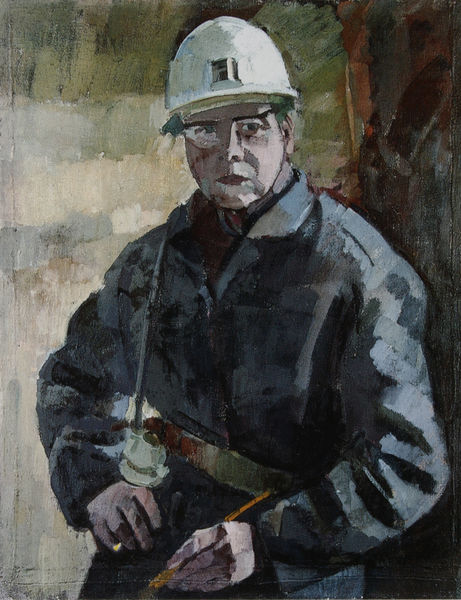
Titel: Selbstporträt mit Blauhelm
Künstler: Eva Schulze-Knabe
Standort: Dresden
Institution: Staatliche Kunstsammlungen, Gemäldegalerie Neue Meister
Schlagwörter: berg, blau, gemälde, hand, körper, mann, schatten, weiß, braun, finger, lampe, gürtel, beige, expressionismus, anzug, wand, blass, falten, gesicht, kragen, mensch, hände, porträt, öl, kalt, pastos, person, mauer, arbeiter, duktus, deutsch, brille, bleistift, helm, werkzeug, blaumann, architekt, ingenieur, feuerwehr, mine, schutzhelm, grubenlampe, feuerwehrmann, minenarbeiter, auf dem bau, drillich, grubenarbeiter, helmlampe, sprengmeister